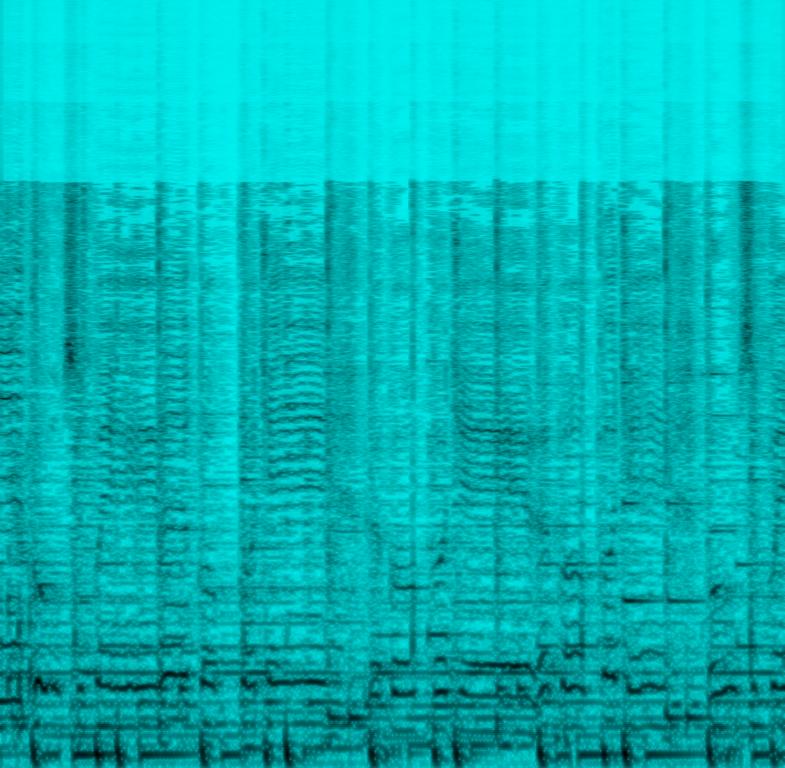
The low quality recording features a song that consists of a repetitive flat male vocal singing over plucked string melody, groovy bass, wooden percussion, snappy rimshots and soft kick hits. It sounds fun and happy - like something kids would listen to.